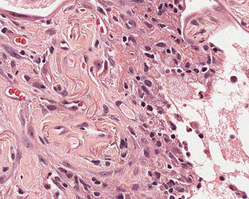
Tumor epithelial tissue: no
Tumor-associated stroma tissue: yes
Normal tissue: no